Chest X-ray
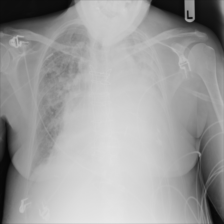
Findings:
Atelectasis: negative
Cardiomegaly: negative
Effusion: negative
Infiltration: negative
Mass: negative
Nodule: negative
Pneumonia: negative
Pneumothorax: negative
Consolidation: negative
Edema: negative
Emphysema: negative
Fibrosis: negative
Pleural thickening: negative
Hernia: negative